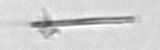
Label: fiber_TAG_external_detritus